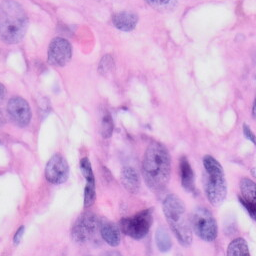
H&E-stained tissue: Skin